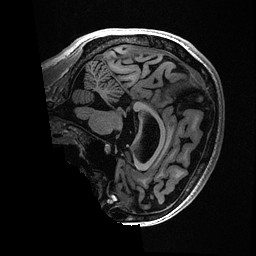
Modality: T1w
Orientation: sagittal
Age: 25
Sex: female
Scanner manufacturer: ge
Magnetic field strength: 3 T
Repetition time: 0.006952 s
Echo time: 0.00292 s